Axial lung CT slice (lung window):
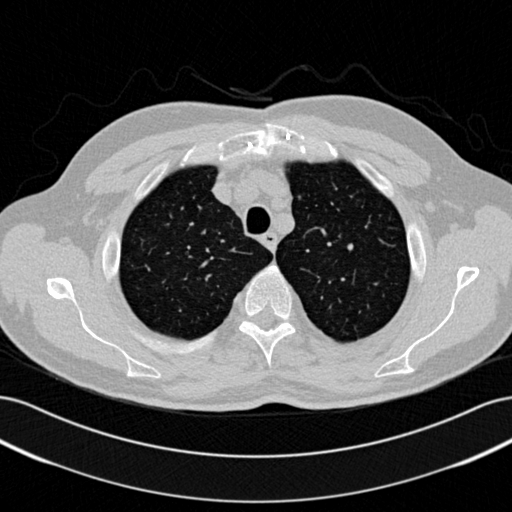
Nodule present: no